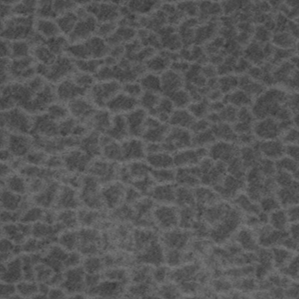
Label: frost